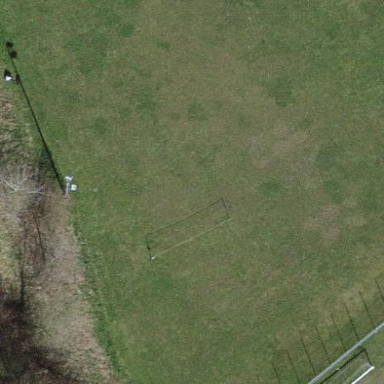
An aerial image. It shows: Pitch for leisure activities.